Question: Is there a way to limit the data range of an abline or smooth line in ggplot? For instance exponential distribution data can sometimes have significant lead outliers as well as a long but fairly non-interesting tail:
'''
d = sort(rexp(100, rate = 1), decreasing=T)
ggplot(NULL, aes(1:length(d), d)) + geom_point() + scale_y_log10() + geom_smooth(method = lm, se=F)
'''

The blue line is ggplot's, and the red I've added to show the line I'd like to add by constraining the geom_smooth function to an x-range of say 12-80 - for instance to show the domain in which a hypothesised relationship might exist between variables when accounting for special cases and long tail. Any advice appreciated on how this might be achieved.
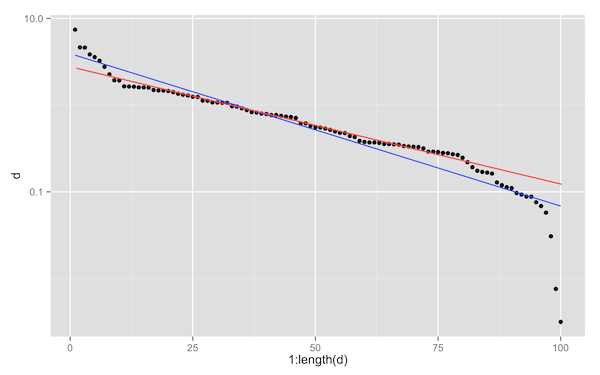
Answer: Try this:
'''
library(ggplot2)
set.seed(1)
d <- sort(rexp(100, rate = 1), decreasing=T)
gg <- data.frame(x=1:length(d),y=d
)
ggplot(gg, aes(x,y)) +
geom_point() +
scale_y_log10() +
geom_smooth(data=gg[gg$x>11 & gg$x<81,],method = lm, se=F)
'''